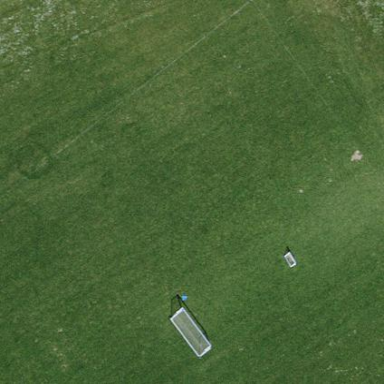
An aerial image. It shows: Grass pitch designated for soccer.